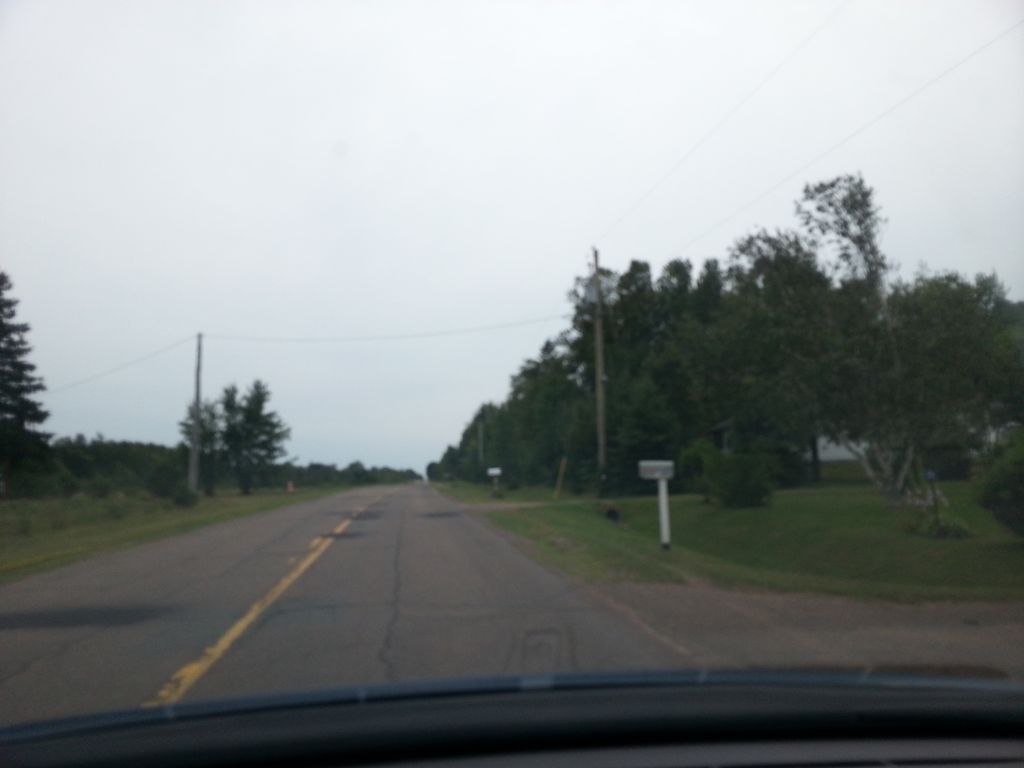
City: charlottetown